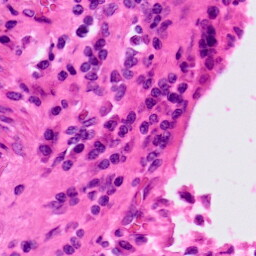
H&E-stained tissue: Lung